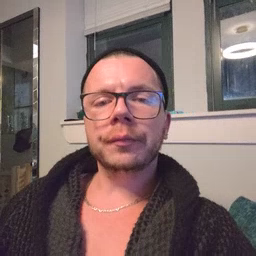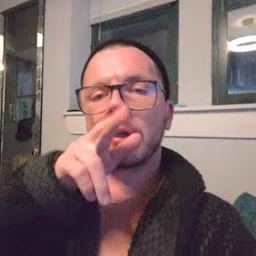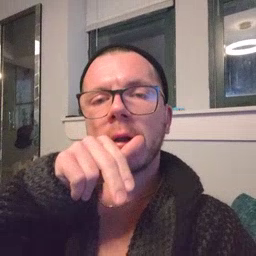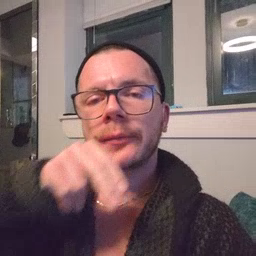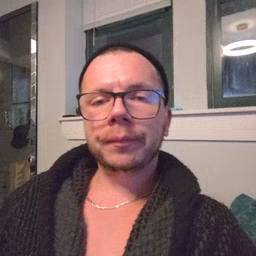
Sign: tongue